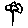
Label: flower